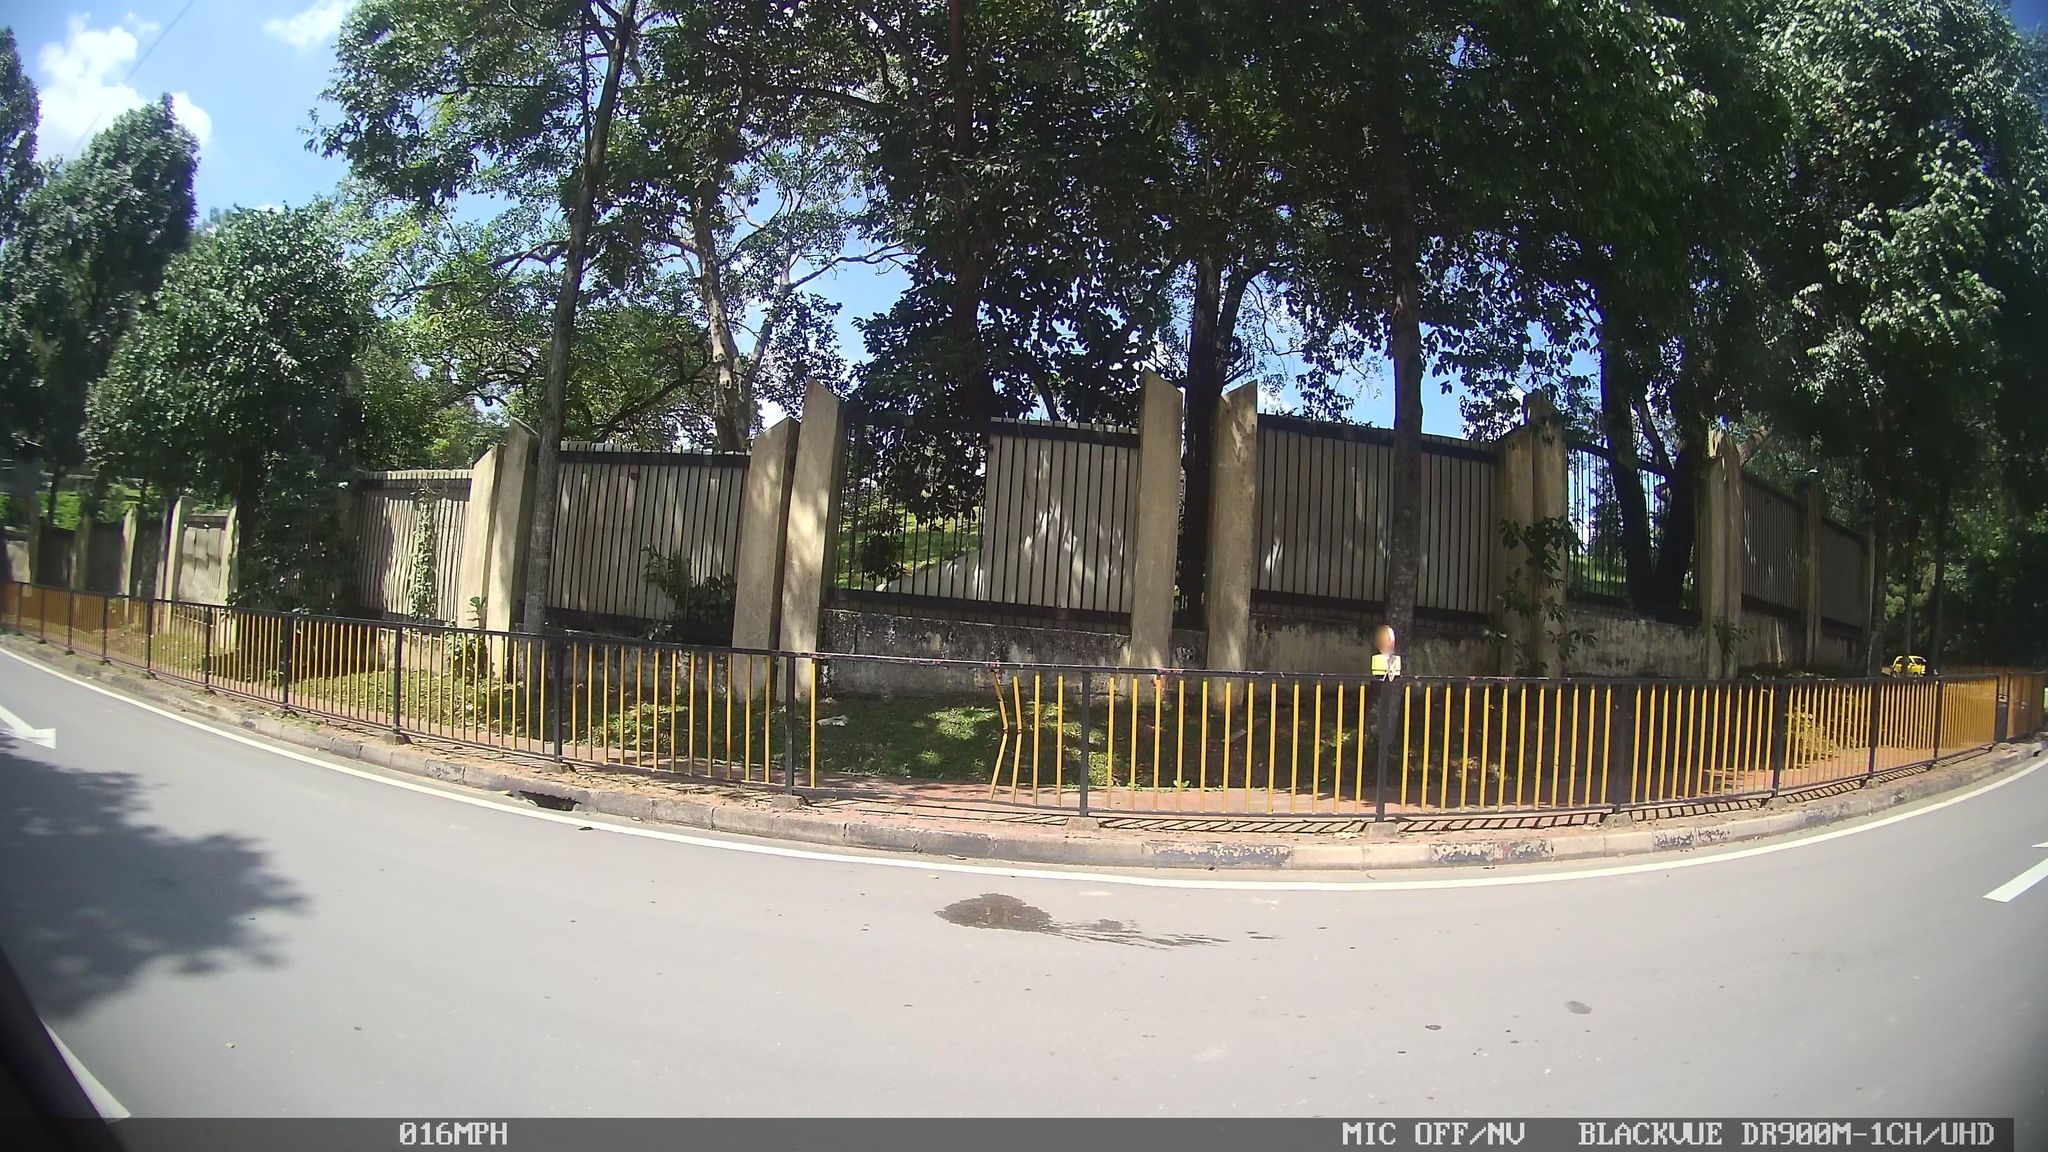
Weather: clear
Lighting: day
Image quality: good
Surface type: driving surface
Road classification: tertiary
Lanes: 2
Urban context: urban centre
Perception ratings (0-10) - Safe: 0.6, Lively: 0.49, Beautiful: 2.75, Boring: 6.75, Depressing: 6.65, Wealthy: 1.36